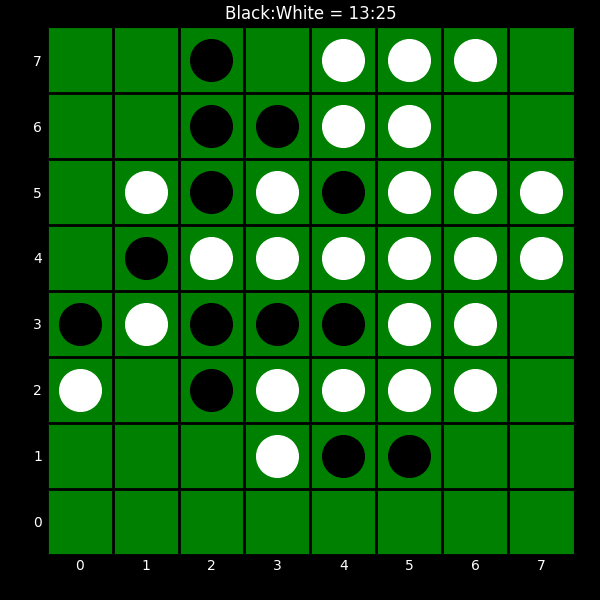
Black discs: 13
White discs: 25